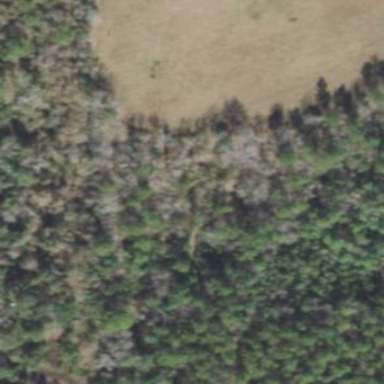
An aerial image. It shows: Mixed leaf woodland.